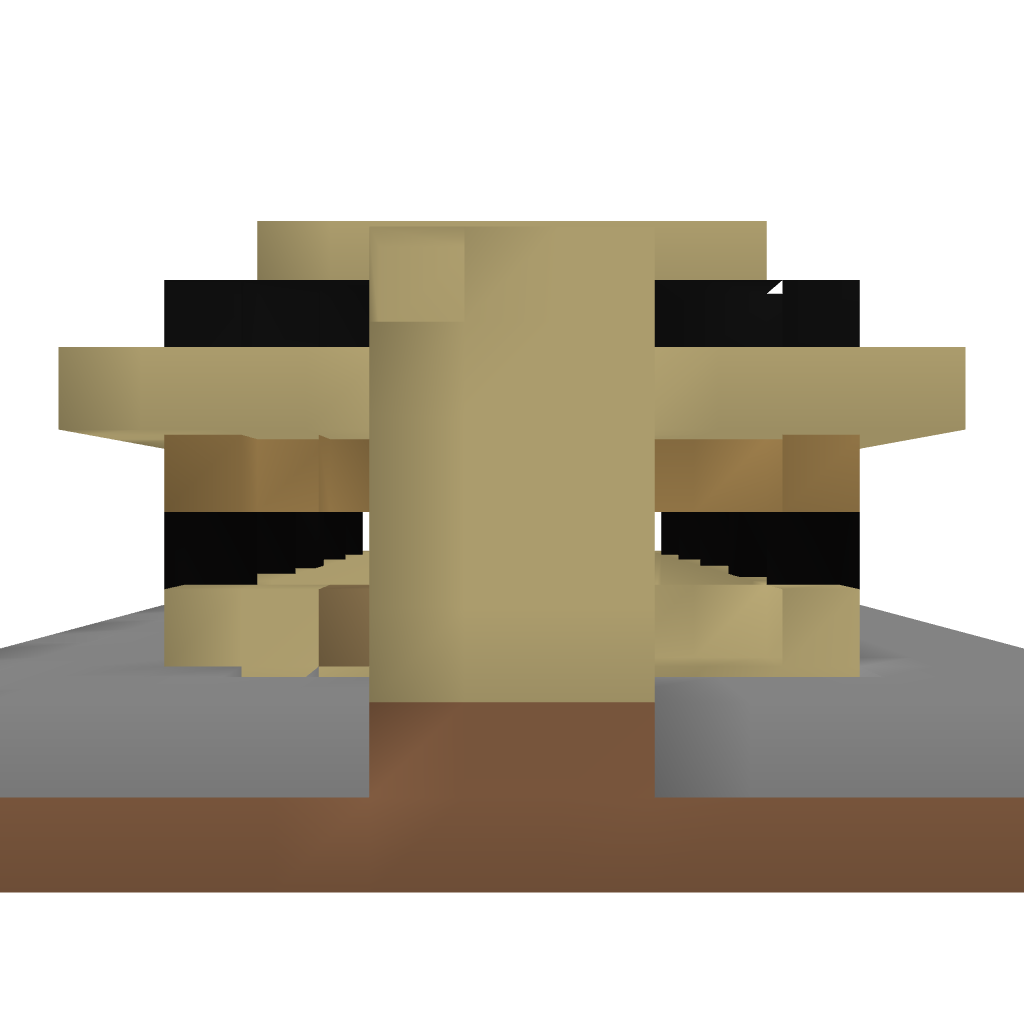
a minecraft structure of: Cococa bean farm